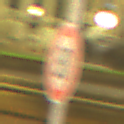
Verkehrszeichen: Geschwindigkeit80
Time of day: Night
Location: Outdoor (Urban)
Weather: Overcast
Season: NotSpecified
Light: Artificial